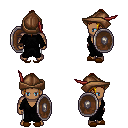
a pixel art fantasy rpg character, male body template, human, dark skin, gray robe, white pants, blonde long topknot hairstyle, leather cap, bracelets, brown slippers, shield, four views (front, back, left, right), 2x2 character sprite sheet, small pixel art, hard edges, no anti-aliasing